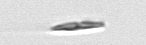
Label: pennate